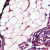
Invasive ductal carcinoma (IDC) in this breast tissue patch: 0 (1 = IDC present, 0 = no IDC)